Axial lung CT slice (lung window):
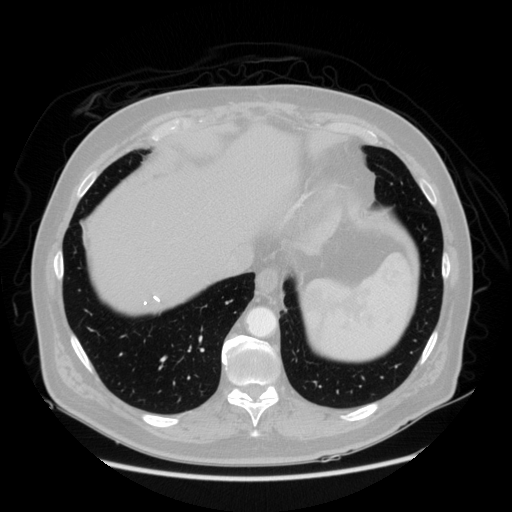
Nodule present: no